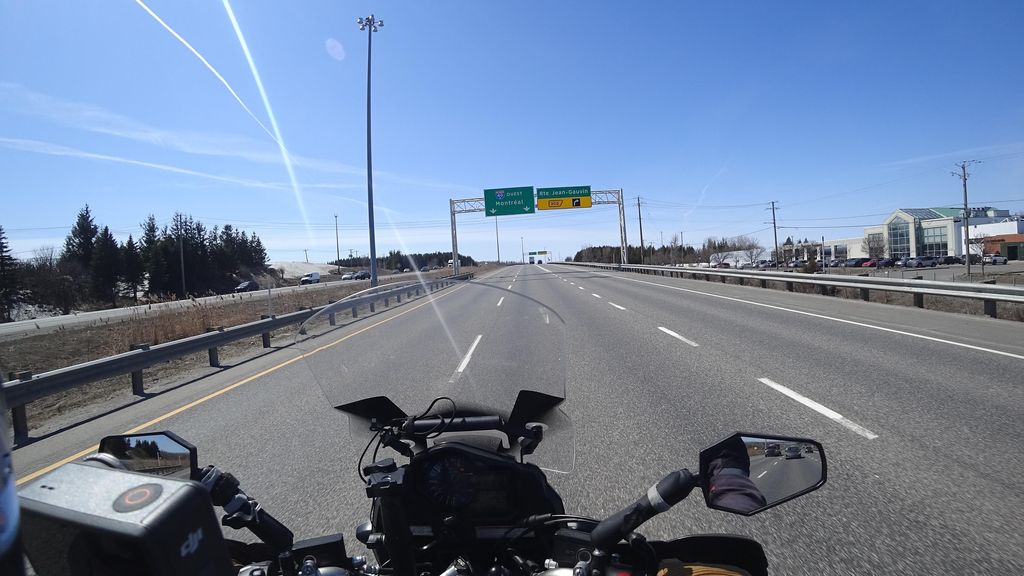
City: quebec_city